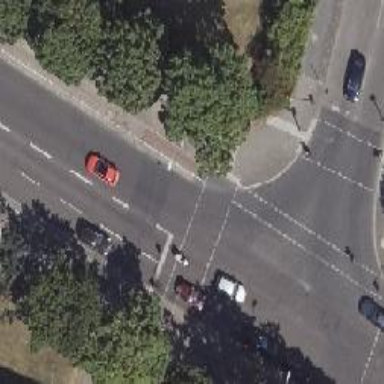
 and parking is not allowed on both sides of the road."